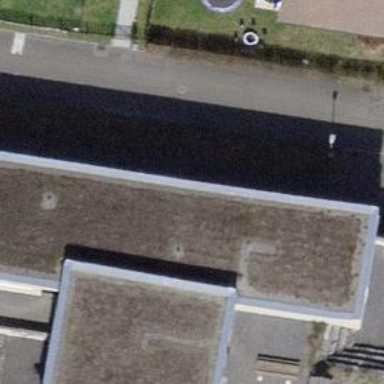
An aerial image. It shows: Kindergarten.